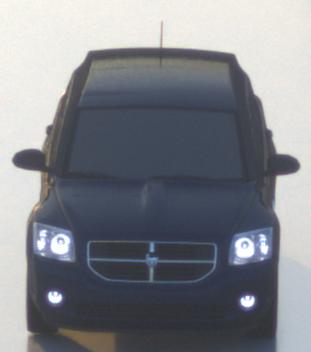
Make: Dodge
Model: Caliber 1.8
Detailed model: Caliber
Model produced from: 2006/06
Model produced until: 2009/03
Doors: 5
Color: blue
Road condition: wet road
Daytime: sunrise or sunset
Contrast: medium contrast